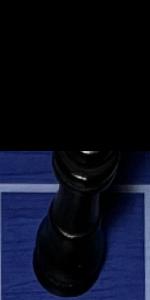
Label: King_Black